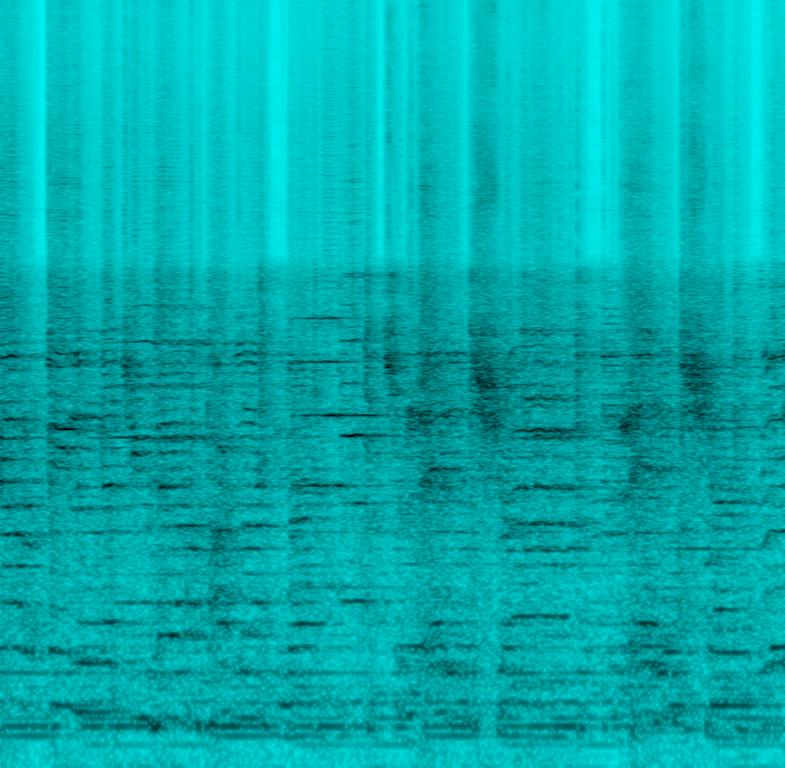
A male singer sings this retro pop melody. The song is medium tempo with a steady drumming rhythm, steady bass line, guitar accompaniment, and fiddler playing. The song is romantic and slow dance-like. The audio quality is very poor.